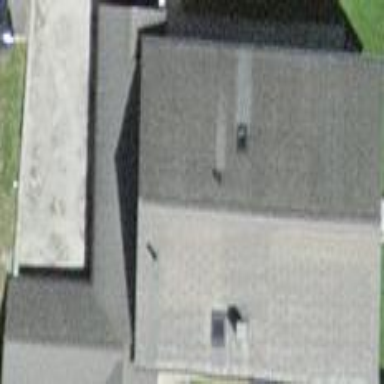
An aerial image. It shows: Simple and straightforward house.